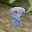
Label: 8